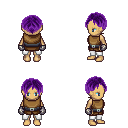
a pixel art fantasy rpg character, female body template, human, tanned skin, leather chest armor, white pants, purple parted hairstyle, metal gloves, four views (front, back, left, right), 2x2 character sprite sheet, small pixel art, hard edges, no anti-aliasing